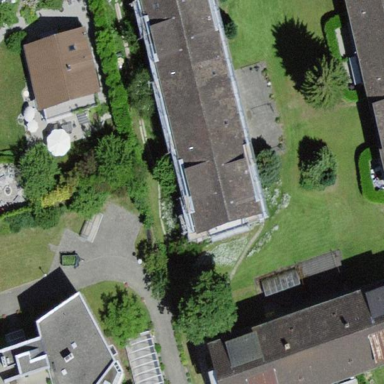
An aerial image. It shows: Gabled roof on building that houses apartments.